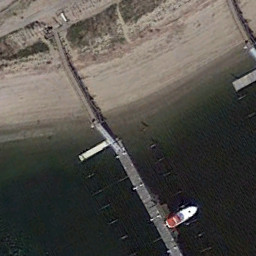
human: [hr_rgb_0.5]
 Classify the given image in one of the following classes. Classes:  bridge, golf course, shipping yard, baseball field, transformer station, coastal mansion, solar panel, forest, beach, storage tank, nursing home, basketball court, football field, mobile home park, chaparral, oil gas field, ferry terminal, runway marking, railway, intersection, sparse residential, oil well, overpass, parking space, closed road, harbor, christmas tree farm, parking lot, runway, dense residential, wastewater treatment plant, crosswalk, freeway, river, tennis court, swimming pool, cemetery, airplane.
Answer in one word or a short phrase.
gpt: ferry terminal